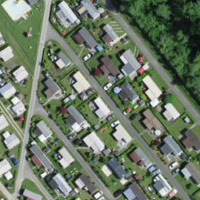
EUNIS habitat code: 53
Species observed at this site:
Phylloscopus collybita
Corvus corone
Cyanistes caeruleus
Turdus philomelos
Sturnus vulgaris
Cuculus canorus
Parus major
Dendrocopos major
Erithacus rubecula
Oriolus oriolus
Fringilla coelebs
Regulus ignicapilla
Turdus merula